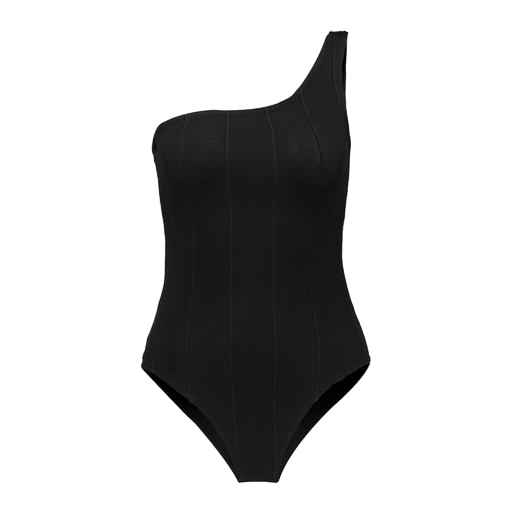
one shoulder, black women's asymmetric, black one piece, white background